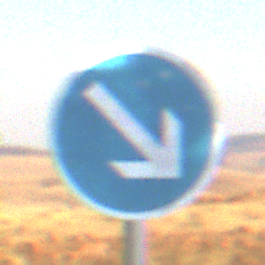
Verkehrszeichen: VorgeschriebeneVorbeifahrtRechts
Umgebung: Outdoor, Nature
Tageszeit: MorningAfternoon
Wetter: Clear
Licht: Natural
Jahreszeit: NotSpecified
Kontrast: HighContrast